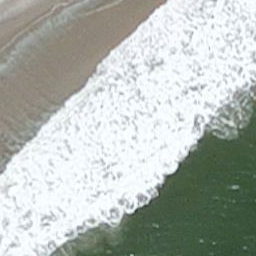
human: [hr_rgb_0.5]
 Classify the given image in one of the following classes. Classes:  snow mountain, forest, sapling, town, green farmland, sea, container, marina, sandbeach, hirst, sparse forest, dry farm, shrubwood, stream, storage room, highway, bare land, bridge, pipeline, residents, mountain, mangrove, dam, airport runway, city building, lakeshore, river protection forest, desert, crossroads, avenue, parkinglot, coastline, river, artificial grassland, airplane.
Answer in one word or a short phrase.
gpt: coastline